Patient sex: M
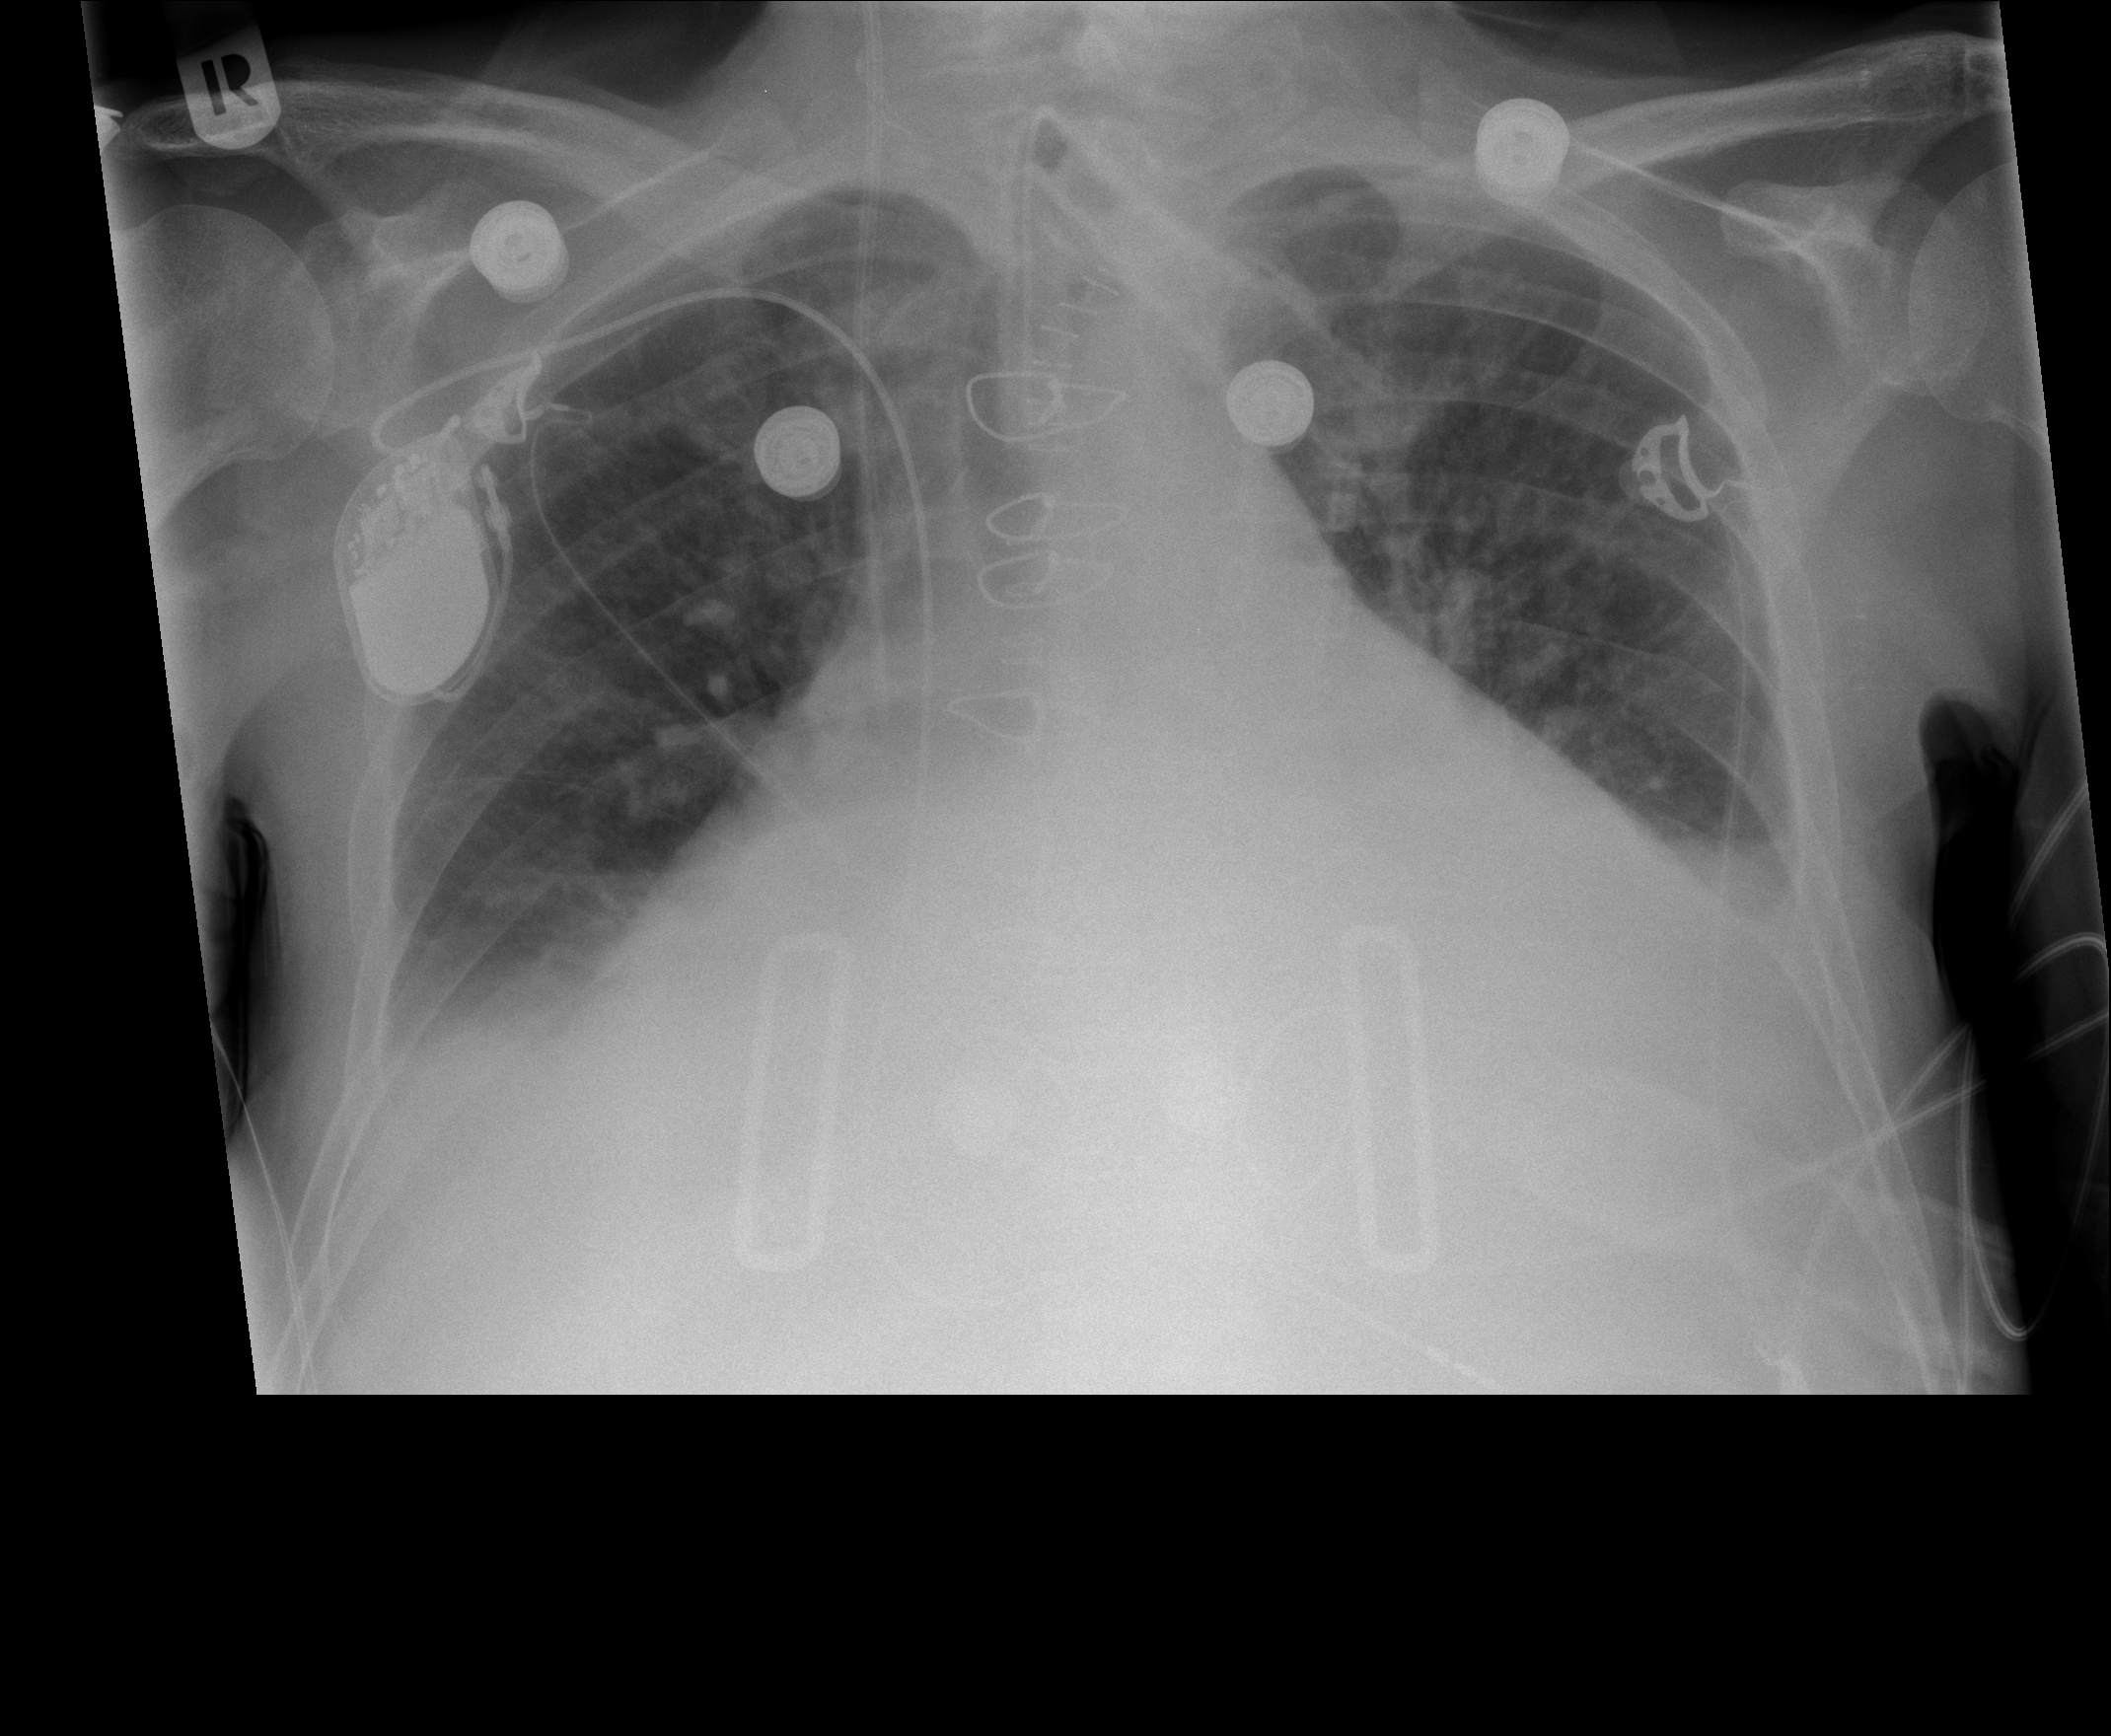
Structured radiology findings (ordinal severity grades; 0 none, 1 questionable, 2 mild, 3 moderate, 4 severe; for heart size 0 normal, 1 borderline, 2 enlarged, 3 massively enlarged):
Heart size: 3
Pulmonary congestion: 2
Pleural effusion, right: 2
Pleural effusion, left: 2
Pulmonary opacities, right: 0
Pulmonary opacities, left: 0
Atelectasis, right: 0
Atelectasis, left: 0